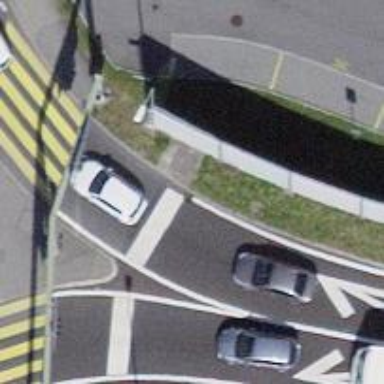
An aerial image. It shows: Road with traffic signals.